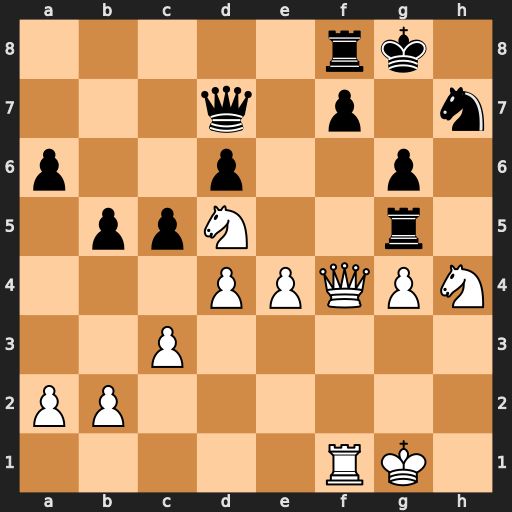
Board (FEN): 5rk1/3q1p1n/p2p2p1/1ppN2r1/3PPQPN/2P5/PP6/5RK1
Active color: w
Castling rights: -
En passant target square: -
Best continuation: Qxg5 Nxg5 Nf6+ Kg7 Nxd7